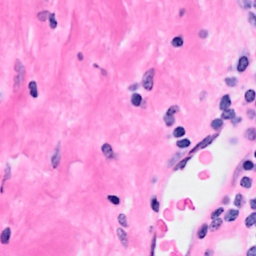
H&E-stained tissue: Breast